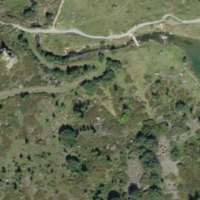
EUNIS habitat code: 23
Species observed at this site:
Vaccinium myrtillus
Plantago alpina
Cinclus cinclus
Arnica montana
Aporia crataegi